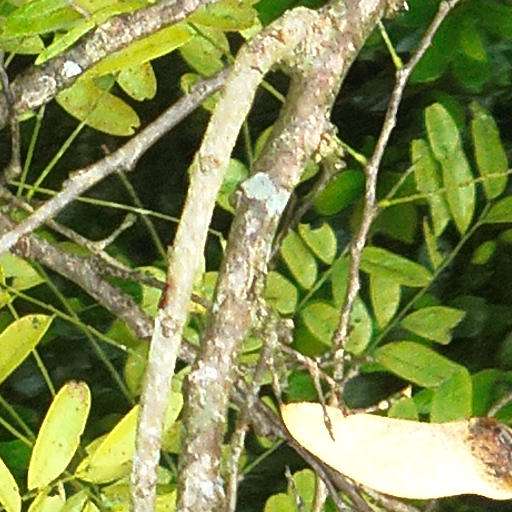
Species: Platypodium elegans
GBIF accepted scientific name: Platypodium elegans
Crown area (m\u00b2): 149.892